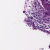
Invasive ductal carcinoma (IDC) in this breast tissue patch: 1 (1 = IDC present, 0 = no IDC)